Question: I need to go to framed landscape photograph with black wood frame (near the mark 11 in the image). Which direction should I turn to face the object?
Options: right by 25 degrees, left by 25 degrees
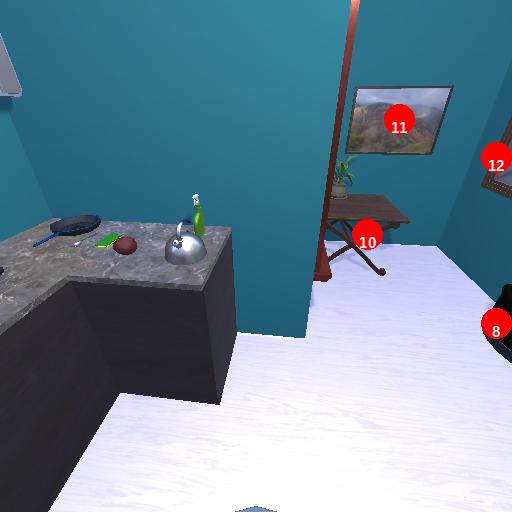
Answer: right by 25 degrees